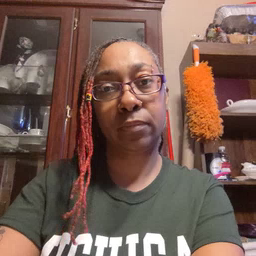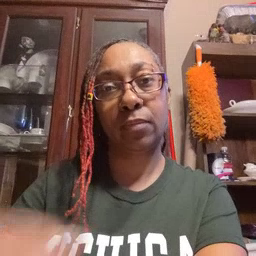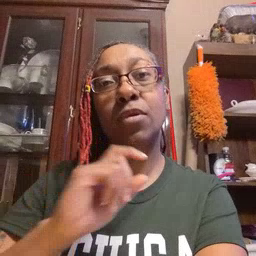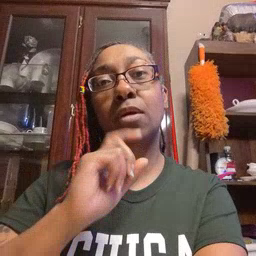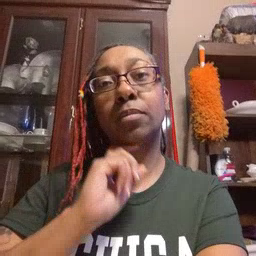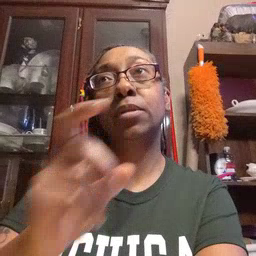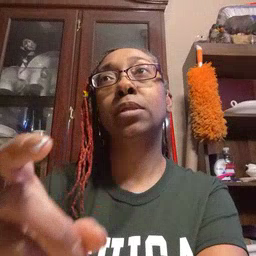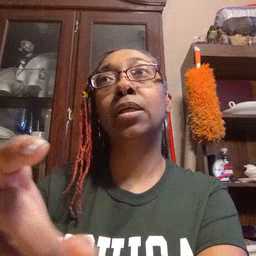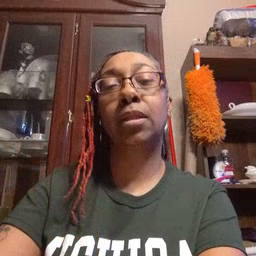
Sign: garbage